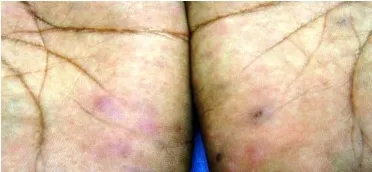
Treatment response. . Treatment response with 4 weeks of treatment with potent topical corticosteroid ointment -. Palmar lesions before treatment.
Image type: medical_photograph (skin_photograph)